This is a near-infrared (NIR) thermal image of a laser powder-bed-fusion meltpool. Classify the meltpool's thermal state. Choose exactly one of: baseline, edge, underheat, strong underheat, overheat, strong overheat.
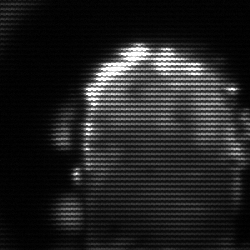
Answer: baseline